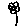
Label: flower